Question: I've written a function that generates a survival plot to my liking using ggplot2. I would like the plot to be customizable, but because I am making a panel of three plots, I can't simply return the plot object to add additional customizations.
I've successfully managed to accomplish what I want using character strings (see the function at the end of the question), but I was wondering if there was a better way to do this; using the character string seems kind of foreign.
For example, the function currently allows me to do this:
'''
require(survival)
fit <- survfit(Surv(time, status) ~ x, data=aml)
ggSurvGraph(fit, times=seq(0, 60, by=12), offset.scale=1, xlim=c(0, 60),
gg_expr="ylab('Percentage Survived') + xlab('Time Elapsed') +
scale_y_continuous(breaks=seq(0, 1.0, by=.25), labels=seq(0, 100, by=25))")
'''
'ggexpr' gets added to the plot by
'''
if (!missing(gg_expr)) .plot <- eval(parse(text=paste(".plot + ", gg_expr, sep="")))
'''
But it seems to me it would be more natural to pass an expression in 'gg_expr' rather than a character string. Such as this:
'''
require(survival)
fit <- survfit(Surv(time, status) ~ x, data=aml)
ggSurvGraph(fit, times=seq(0, 60, by=12), offset.scale=1, xlim=c(0, 60),
gg_expr=ylab('Percentage Survived') + xlab('Time Elapsed') +
scale_y_continuous(breaks=seq(0, 1.0, by=.25), labels=seq(0, 100, by=25)))
'''
Is there a better way to approach this? (a copy of what the plot looks like follows the function code)
'''
ggSurvGraph <- function(object, times, cum.inc=FALSE, conf.bar=TRUE,
offset.scale=1, n.risk=FALSE, n.event=FALSE,
xlim, gg_expr){
require(stringr)
require(plyr)
require(ggplot2)
require(gridExtra)
require(survival)
#**************************************************************
#*** Parameter checking
error.count <- 0
error.msg <- NULL
#*** 'object' should be either a 'survfit' object or a 'data.frame'
if (!(any(class(object) %in% c("survfit","data.frame")))){
error.count <- error.count + 1
error.msg <- c(error.msg, str_c(error.count, ": 'object' must be either a survfit object or a data frame", sep=""))
}
#*** When 'object' is a data frame, it must have the columns in 'req.col'
#*** This is a feature that was added so that we could make survival graphs with PROC LIFETEST output
req.col <- c("time","surv","lower","upper","n.risk","n.event")
if ("data.frame" %in% class(object) && !any(req.col %in% names(object))){
miss.col <- str_c("'", req.col[!req.col %in% names(object)], "'", sep="", collapse=", ")
error.count <- error.count + 1
error.msg <- c(error.msg, str_c(error.count, ": data frame 'object' is missing columns ", miss.col, sep=""))
}
#*** Stop the function if any parameter checks failed
if (error.count){
stop(str_c(error.msg, collapse="
"))
}
#********************************************************************
#*** Prepare the data for plotting
#*** Create data frame from survfit object
if ("survfit" %in% class(object)) survData <- createSurvivalFrame(object) else survData <- object
if (is.null(survData$strata)) survData$strata <- factor(1)
if (cum.inc) survData <- transform(survData,
surv = 1-surv,
lower = 1-lower,
upper = 1-upper)
survData <- ddply(survData,
"strata",
transform,
cum.evt = cumsum(n.event))
#*** Generate offset values
if(nlevels(survData$strata)>1){
offset <- seq.int(-1*ceiling(nlevels(survData$strata)/2),ceiling(nlevels(survData$strata)/2),length.out=nlevels(survData$strata)+1)
offset <- offset[offset!=0]
offset <- offset[order(abs(offset))] * offset.scale
}
else offset <- 0
offset <- data.frame(strata = levels(survData$strata), offset = offset)
survData <- merge(survData, offset, by="strata")
#*************************************************************
#* Limit to 'times' argument
extractSurvTimes <- function(df, reportTime=times){
.out <- df[sapply(reportTime, function(t) max(which(df$time <= t))), ]
.out$reportTime <- reportTime
return(.out)
}
survData <- transform(survData, reportTime = time)
survTimes <- if (missing(times)) survData
else do.call("rbind", lapply(levels(survData$strata), function(x) extractSurvTimes(subset(survData, strata==x))))
if (missing(xlim)) xlim <- c(0, max(survData$time, na.rm=TRUE))
#*************************************************************
#*** Create Plot
#*** Creates a blank plot for a spacer between survival plot and risk/event data
blank.pic <- ggplot(survData, aes(time, surv)) +
geom_blank() + theme_bw() +
theme(axis.text.x = element_blank(), axis.text.y = element_blank(),
axis.title.x = element_blank(), axis.title.y = element_blank(),
axis.ticks = element_blank(),
panel.grid = element_blank(), panel.border = element_blank())
#*** Create the survival plot
if (nlevels(survData$strata) > 1){
.plot <- ggplot(survData, aes(x=time, y=surv, colour=strata)) + geom_step()
}
else{
.plot <- ggplot(survData, aes(x=time, y=surv)) + geom_step()
}
.plot <- .plot + scale_x_continuous(limits = xlim)
#*** Add Confidence bars
if (conf.bar){
.plot <- .plot +
geom_segment(data=survTimes, aes(x=reportTime + offset, xend=reportTime + offset, y=lower, yend=upper))
}
if (!missing(gg_expr)) .plot <- eval(parse(text=paste(".plot + ", gg_expr, sep="")))
riskTable <- survTimes
riskTable <- melt(riskTable[, c("reportTime", "strata", "n.risk", "cum.evt")],
c("reportTime", "strata"))
riskTable <- transform(riskTable,
y.pos = ifelse(variable %in% "n.risk", 1, 0))
.risk <- ggplot(survData, aes(x=time, y=surv)) +
geom_text(data=riskTable, aes(x=reportTime, y=rev(variable), label=value), size=3.5, hjust=0) +
theme_bw() +
# scale_y_discrete(breaks = as.character(levels(riskTable$strata)),
# labels = levels(riskTable$variable)) +
theme(axis.text.x = element_blank(),
axis.title.x = element_blank(), axis.title.y = element_blank(),
axis.ticks = element_blank(),
panel.grid = element_blank(), panel.border = element_blank()) +
scale_x_continuous(limits = xlim) +
scale_y_discrete(labels=c("N Event", "N at Risk"))
if (nlevels(riskTable$strata) > 1) .risk <- .risk + facet_wrap(~ strata, ncol=1)
grid.arrange(.plot + theme(plot.margin = unit(c(1,1,0,.5), "lines"), legend.position="bottom"),
blank.pic + theme(plot.margin = unit(c(0,0,0,0), "lines")),
.risk + theme(plot.margin = unit(c(0,1,0,0), "lines")),
clip = FALSE, nrow = 3,
ncol = 1, heights = unit(c(.70, .04, .35),c("null", "null", "null")))
}
'''

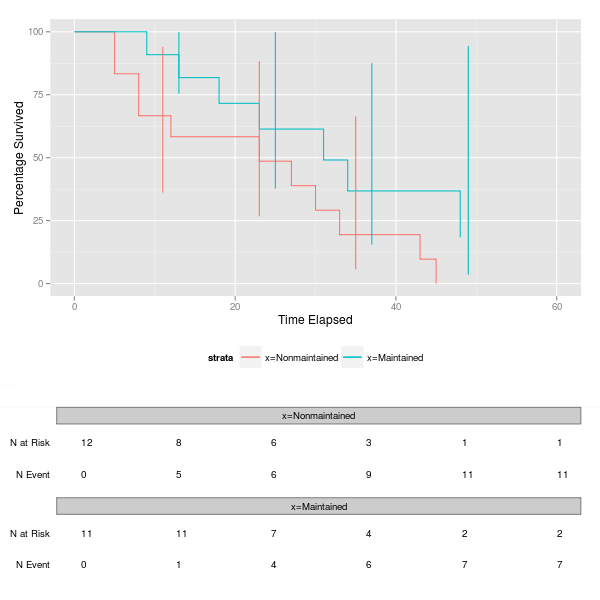
Answer: I don't understand your question, but I have a feeling the list() syntax might help,
'''
p = qplot(1:10, 1:10)
p + list(ylab("label"),
scale_x_continuous(),
geom_line())
'''